Chest X-ray. View position: PA
Patient age: 49
Patient sex: F
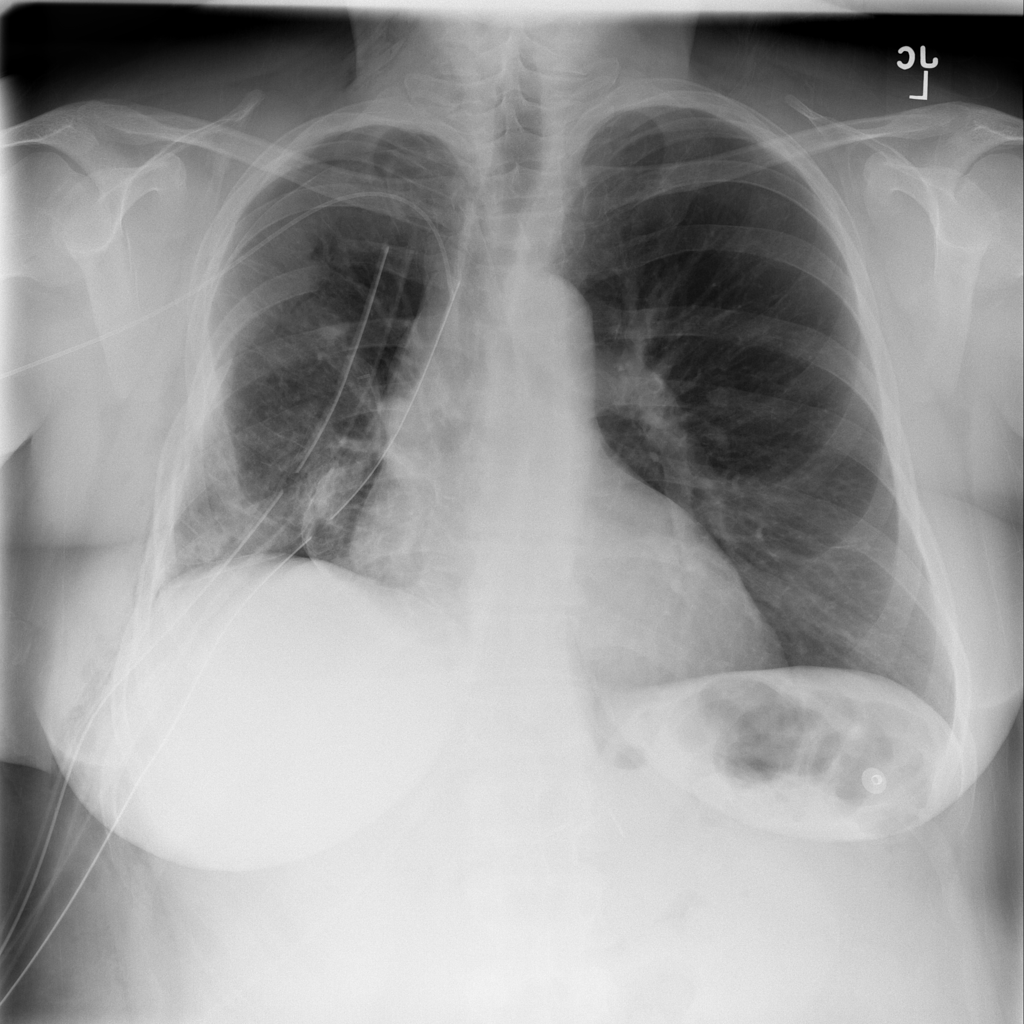
Finding: Pneumothorax